Question: I have a SVG object (generated with RaphaelJS) which shows correctly when inserted in one HTML page.
When creating the same SVG using the same code in a different page, text appears incorrectly aligned in vertical.
I have checked all styles and attributes affecting SVG and the HTML containing the diagram, but I haven't found any significant difference. Also, I thought that SVG should not be affected by the CSS rules of parent HTML elements.
Here is a picture of the issue. On the left, the correctly rendered diagram. On the right, the text appears incorrectly aligned (not centered). These two SVG objects appear in different iframes of the same document (I have put them together for the picture).

Edit: I have noticed that the Y coordinates of text elements are indeed different:
'''
<!-- Incorrect -->
<text x="362" y="71" text-anchor="end" style="font: normal normal normal 10px/normal Arial; text-anchor: end; " stroke="none" fill="#000000"><tspan>MQ</tspan></text>
<!-- Correct -->
<text x="362" y="74.5" text-anchor="end" style="font: normal normal normal 10px/normal Arial; text-anchor: end; " font="10px &quot;Arial&quot;" stroke="none" fill="#000000"><tspan>MQ</tspan></text>
'''
Any idea?
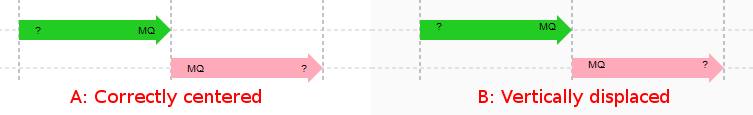
Answer: SVG elements in the same document (which is the case if you use Raphael) do get CSS applied from its parents, as well as stylerules from stylesheets used in that document that happen to target svg elements.
Have you tried using a debugging tool such as opera dragonfly, webkit inspector or mozilla firebug to inspect what styles are being applied to those text elements?
At least the following properties would affect the text baseline:
- - -